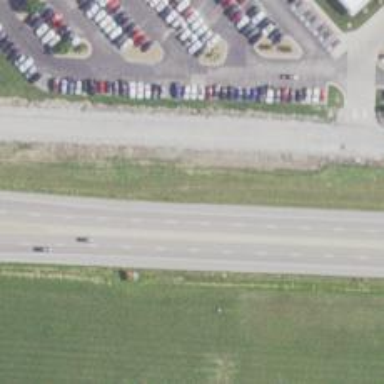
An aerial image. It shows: Trunk highway.